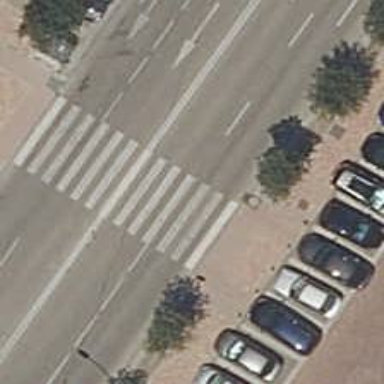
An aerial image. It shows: Zebra crossing on the road.